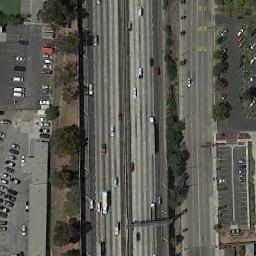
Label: freeway